Question: I was trying to make a grid area in CSS, and I realized my tabs will not line up so I can make it a nice square. I tried everything I can think of to get them to line up. I tried
- - - - - - -
I am not sure how I can fix this? Here's a screenshot of what I'm talking about

Notice how the letters don't line up at all, they're all tabs, not spaces. I tried this in sublime text 3 and it lines up, how can I get this to line up in VSCode?
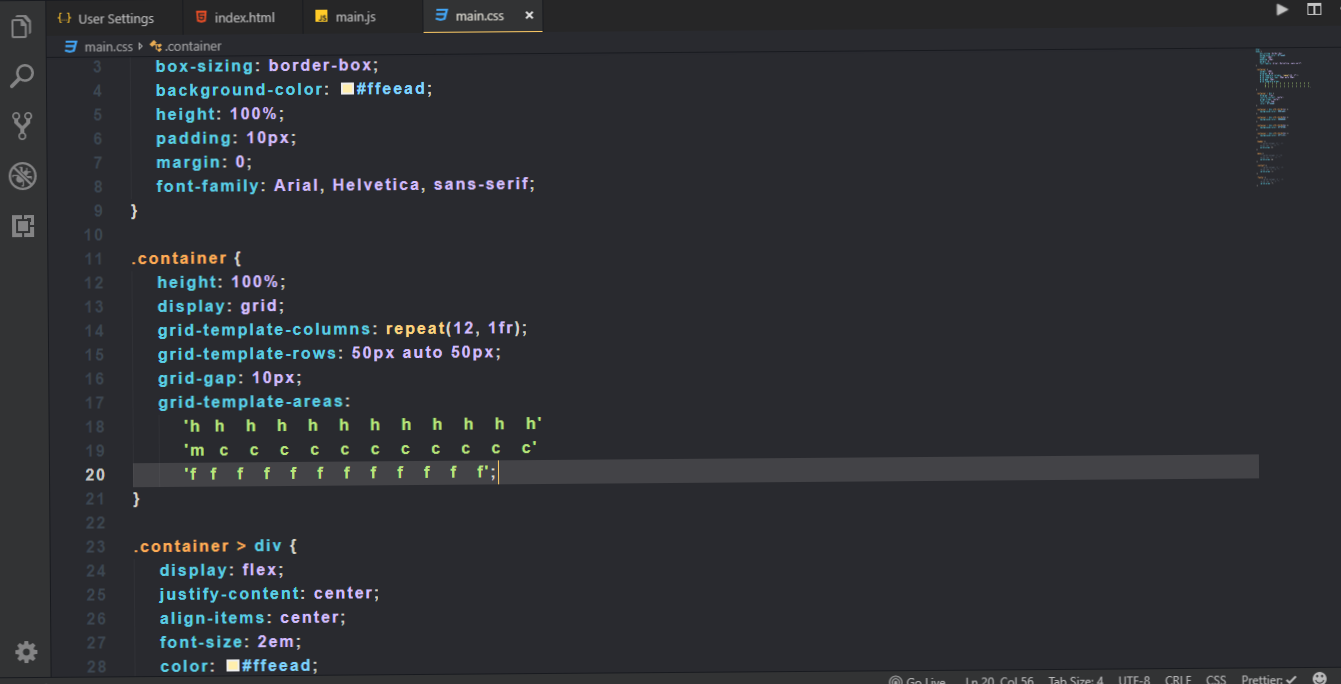
Answer: Use a <URL> font like 'Consolas, 'Courier New', monospace'.
To reset to the defaults, click the gear next to the setting.
<URL>